Interaction volume radius: 5 \u00c5
Interaction volume height: 25 \u00c5
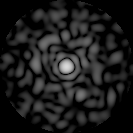
Disorder parameter: 0.837